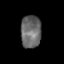
Tissue: skin
Cell type: Epithelial cells
Senescence score: 0.243
Nuclear area (px): 654
Mean DAPI intensity: 104.095